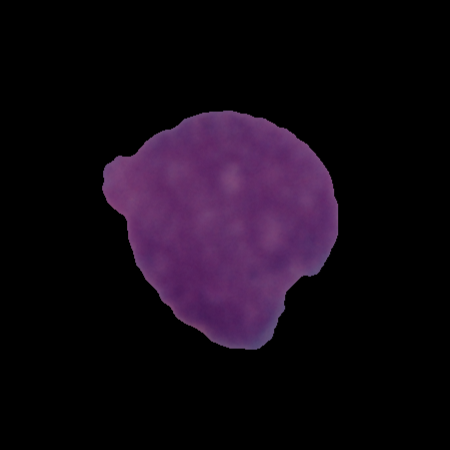
Label: cancer